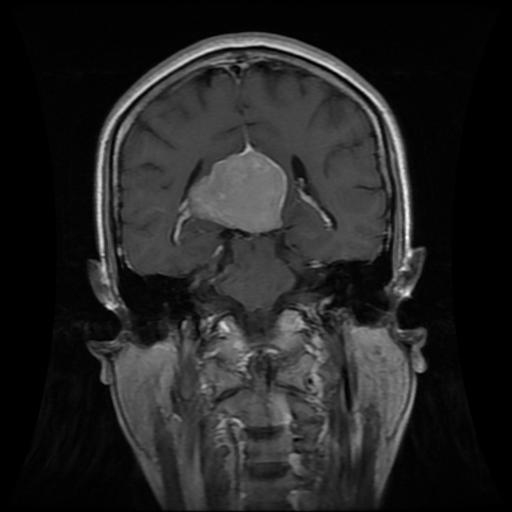
Label: meningioma